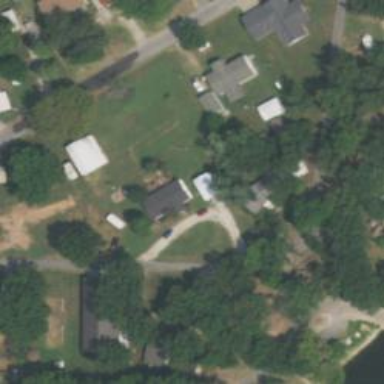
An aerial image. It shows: Driveway.